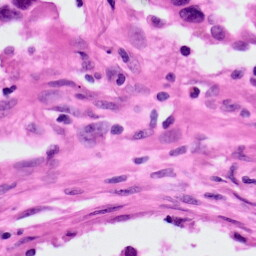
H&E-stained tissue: Lung